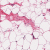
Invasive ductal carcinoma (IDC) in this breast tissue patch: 0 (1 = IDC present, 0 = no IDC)